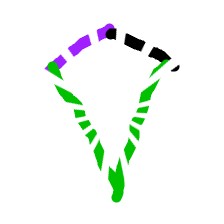
Shape: kite